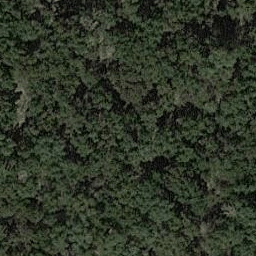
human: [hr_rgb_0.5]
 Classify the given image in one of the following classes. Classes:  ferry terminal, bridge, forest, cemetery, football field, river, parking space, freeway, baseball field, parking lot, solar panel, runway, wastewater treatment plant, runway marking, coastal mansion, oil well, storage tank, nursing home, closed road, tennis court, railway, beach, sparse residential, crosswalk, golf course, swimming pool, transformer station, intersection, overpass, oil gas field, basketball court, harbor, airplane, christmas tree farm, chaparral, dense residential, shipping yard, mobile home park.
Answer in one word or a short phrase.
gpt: forest